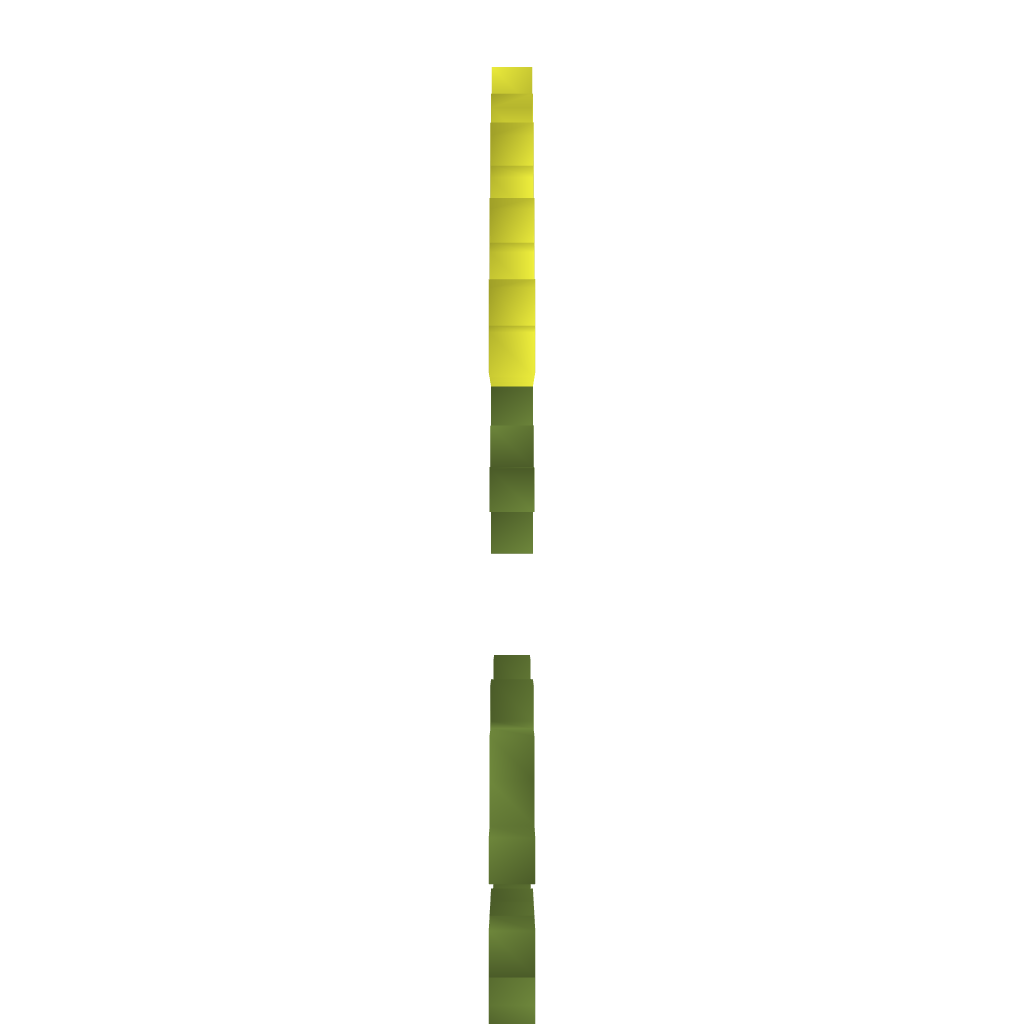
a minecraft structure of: Link Holding the Triforce NES bad low quality